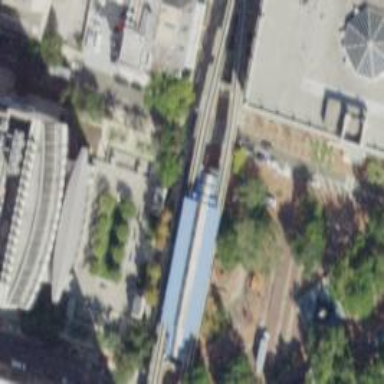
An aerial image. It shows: Monorail bridge over railway.